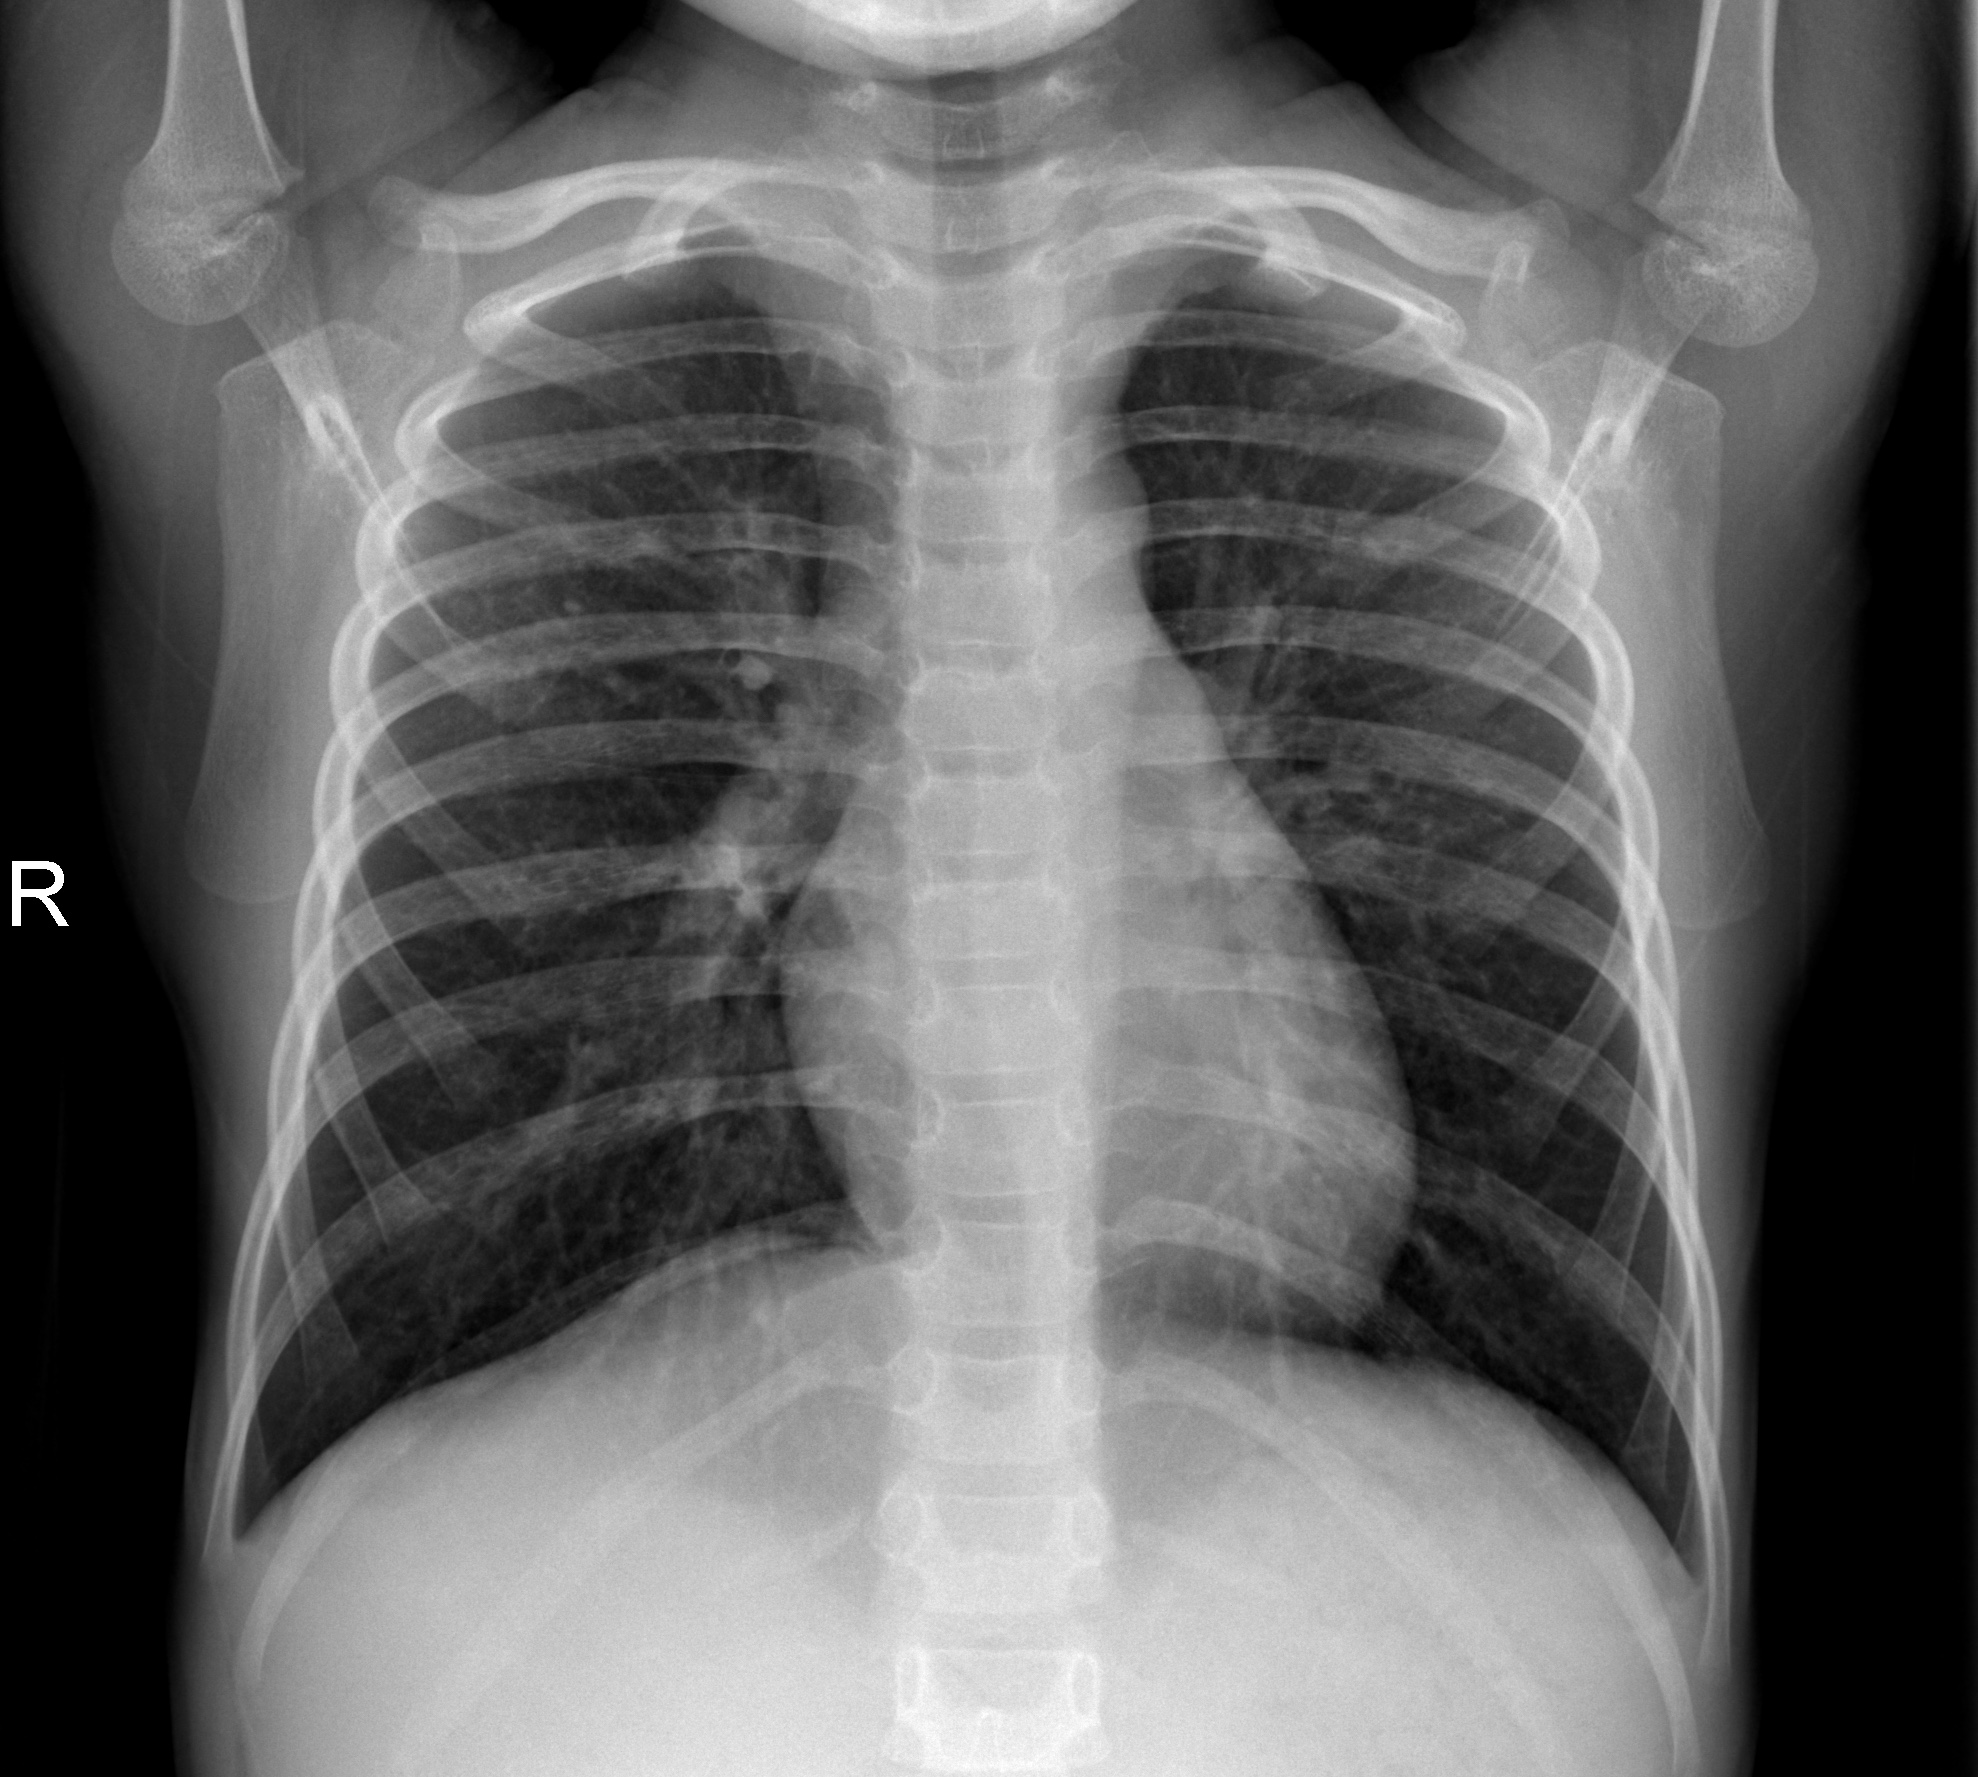
Diagnosis: NORMAL